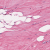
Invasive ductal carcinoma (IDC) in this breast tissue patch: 0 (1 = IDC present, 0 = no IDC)